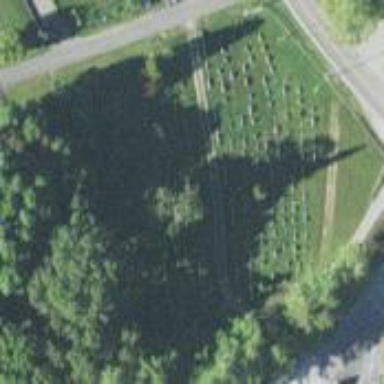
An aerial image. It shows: Cemetery.